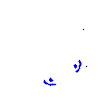
Particle: electron